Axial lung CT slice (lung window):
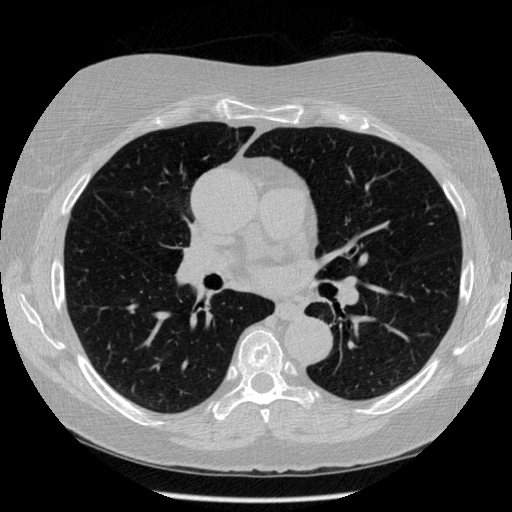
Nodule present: no